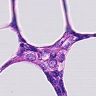
Metastatic tissue present: yes